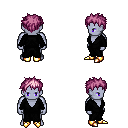
a pixel art fantasy rpg character, male body template, dark elf, purple skin, gray robe, gold greaves, pink bedhead hairstyle, gold boots, four views (front, back, left, right), 2x2 character sprite sheet, small pixel art, hard edges, no anti-aliasing